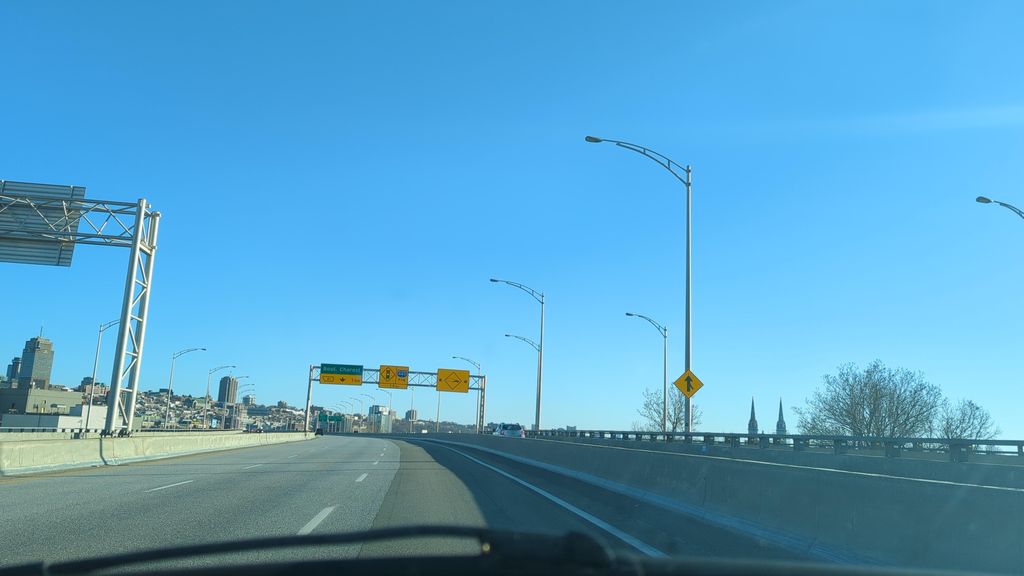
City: quebec_city